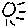
Label: sun